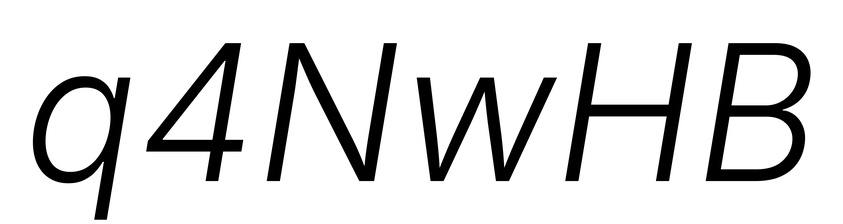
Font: Inter-Italic_Light_Italic